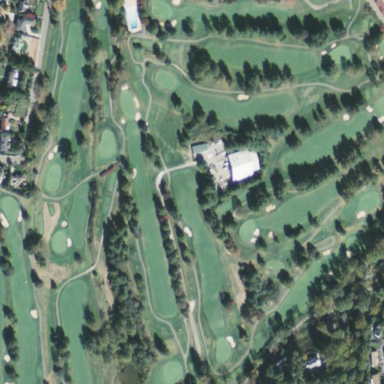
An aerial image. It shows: Golf course.